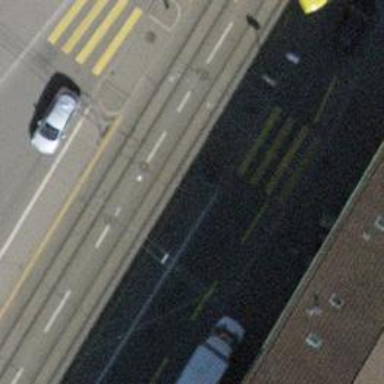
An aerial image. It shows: Kerb barrier.